Question: I'm using 'jquery' to move items from one text box to another. It works perfectly however I need to add a text input value field next to each option in group 2.
Here is an example:

Is this possible?
<URL>
'''
<script>
$(document).ready(function() {
$('#btnRight').click(function(e) {
var selectedOpts = $('#lstBox1 option:selected');
if (selectedOpts.length == 0) {
alert("Nothing to move.");
e.preventDefault();
}
$('#lstBox2').append($(selectedOpts).clone());
$(selectedOpts).remove();
e.preventDefault();
});
$('#btnLeft').click(function(e) {
var selectedOpts = $('#lstBox2 option:selected');
if (selectedOpts.length == 0) {
alert("Nothing to move.");
e.preventDefault();
}
$('#lstBox1').append($(selectedOpts).clone());
$(selectedOpts).remove();
e.preventDefault();
});
});
</script>
<table style='width:370px;'>
<tr>
<td style='width:160px;'>
<b>Group 1:</b><br/>
<select multiple="multiple" id='lstBox1'>
<option value="ajax">Ajax</option>
<option value="jquery">jQuery</option>
<option value="javascript">JavaScript</option>
<option value="mootool">MooTools</option>
<option value="prototype">Prototype</option>
<option value="dojo">Dojo</option>
</select>
</td>
<td style='width:50px;text-align:center;vertical-align:middle;'>
<input type='button' id='btnRight' value =' > '/>
<br/><input type='button' id='btnLeft' value =' < '/>
</td>
<td style='width:160px;'>
<b>Group 2: </b><br/>
<select multiple="multiple" id='lstBox2'>
<option value="asp">ASP.NET</option>
<option value="c#">C#</option>
<option value="vb">VB.NET</option>
<option value="java">Java</option>
<option value="php">PHP</option>
<option value="python">Python</option>
</select>
</td>
</tr>
</table>
'''
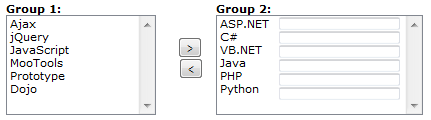
Answer: You could spoof this behavior using jQuery.
'''
$('#btnRight').on('click',function(e) {
var selectedOpts = $('#lstBox1 option:selected');
if (selectedOpts.length == 0) {
alert("Nothing to move.");
e.preventDefault();
}
var li_wrap = $('<li>');
var label = $("<label>").text(selectedOpts.val());
label.attr('for',selectedOpts.val());
var input = $('<input type="text">').attr({id: selectedOpts.val(), name: selectedOpts.val()});
label.append(input);
li_wrap.append(label);
$(selectedOpts).remove();
$('ul#lstBox2').append(li_wrap);
e.preventDefault();
});
$('ul#lstBox2').on('click', 'li', function(){
$('#lstBox2 li').removeClass('selected');
$(this).addClass('selected');
});
$('#btnLeft').on('click',function(e) {
var selectedOpts = $('#lstBox2 li.selected');
if (!selectedOpts) {
alert("Nothing to move.");
e.preventDefault();
}
$('#lstBox1').append($('<option/>', {
value: selectedOpts.find('label').text(),
text : selectedOpts.find('label').text()
}));
$(selectedOpts).remove();
e.preventDefault();
});
'''
'''
body
{
padding:10px;
font-family:verdana;
font-size:8pt;
}
select
{
font-family:verdana;
font-size:8pt;
width : 150px;
height:100px;
}
input
{
text-align: center;
v-align: middle;
z-index:1;
}
li {
list-style-type:none;
padding:2px;
width:250px;
height:20px;
z-index:100;
}
li:hover {
background-color: gray;
}
label {
float:left;
z-index:1;
}
li.selected {
background-color:blue;
color:white;
}
ul, menu, dir {
display: block;
list-style-type: disc;
-webkit-margin-before: 0px;
-webkit-margin-after: 0px;
-webkit-margin-start: 0px;
-webkit-margin-end: 0px;
-webkit-padding-start: 0px;
}
'''
'''
<script src="https://ajax.googleapis.com/ajax/libs/jquery/1.9.1/jquery.min.js"></script>
<table style='width:370px;'>
<tr>
<td style='width:160px;'>
<select multiple="multiple" id='lstBox1'>
<option value="ajax">Ajax</option>
<option value="jquery">jQuery</option>
<option value="javascript">JavaScript</option>
<option value="mootool">MooTools</option>
<option value="prototype">Prototype</option>
<option value="dojo">Dojo</option>
<option value="asp">ASP.NET</option>
<option value="c#">C#</option>
<option value="vb">VB.NET</option>
<option value="java">Java</option>
<option value="php">PHP</option>
<option value="python">Python</option>
</select>
</td>
<td style='width:50px;text-align:center;vertical-align:middle;'>
<input type='button' id='btnRight' value =' > '/>
<br/><input type='button' id='btnLeft' value =' < '/>
</td>
<td style='width:160px;'>
<ul id="lstBox2">
</ul>
</td>
</tr>
</table>
'''